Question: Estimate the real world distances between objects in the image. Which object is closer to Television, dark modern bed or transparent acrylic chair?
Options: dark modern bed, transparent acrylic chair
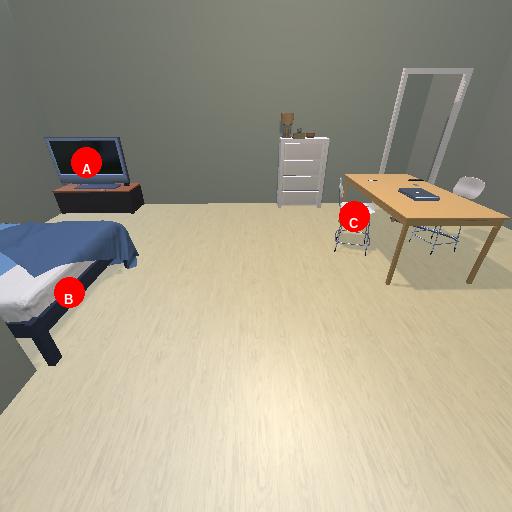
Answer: dark modern bed